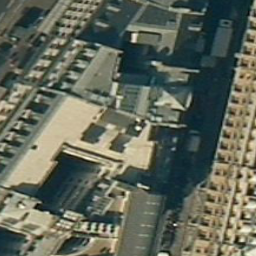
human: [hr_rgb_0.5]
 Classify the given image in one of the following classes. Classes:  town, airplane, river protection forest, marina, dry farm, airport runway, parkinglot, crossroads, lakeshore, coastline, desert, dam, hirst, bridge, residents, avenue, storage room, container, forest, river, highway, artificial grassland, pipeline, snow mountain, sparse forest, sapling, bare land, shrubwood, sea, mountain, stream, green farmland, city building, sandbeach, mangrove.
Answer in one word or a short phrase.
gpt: city building